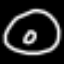
Label: donut